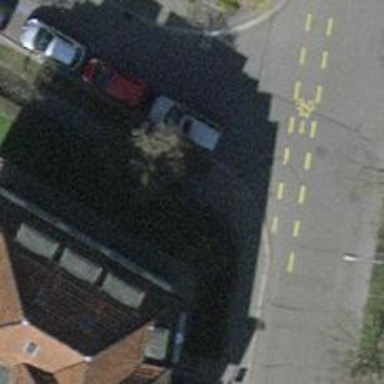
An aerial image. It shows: Bicycle parking area with stands available.